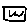
Label: square